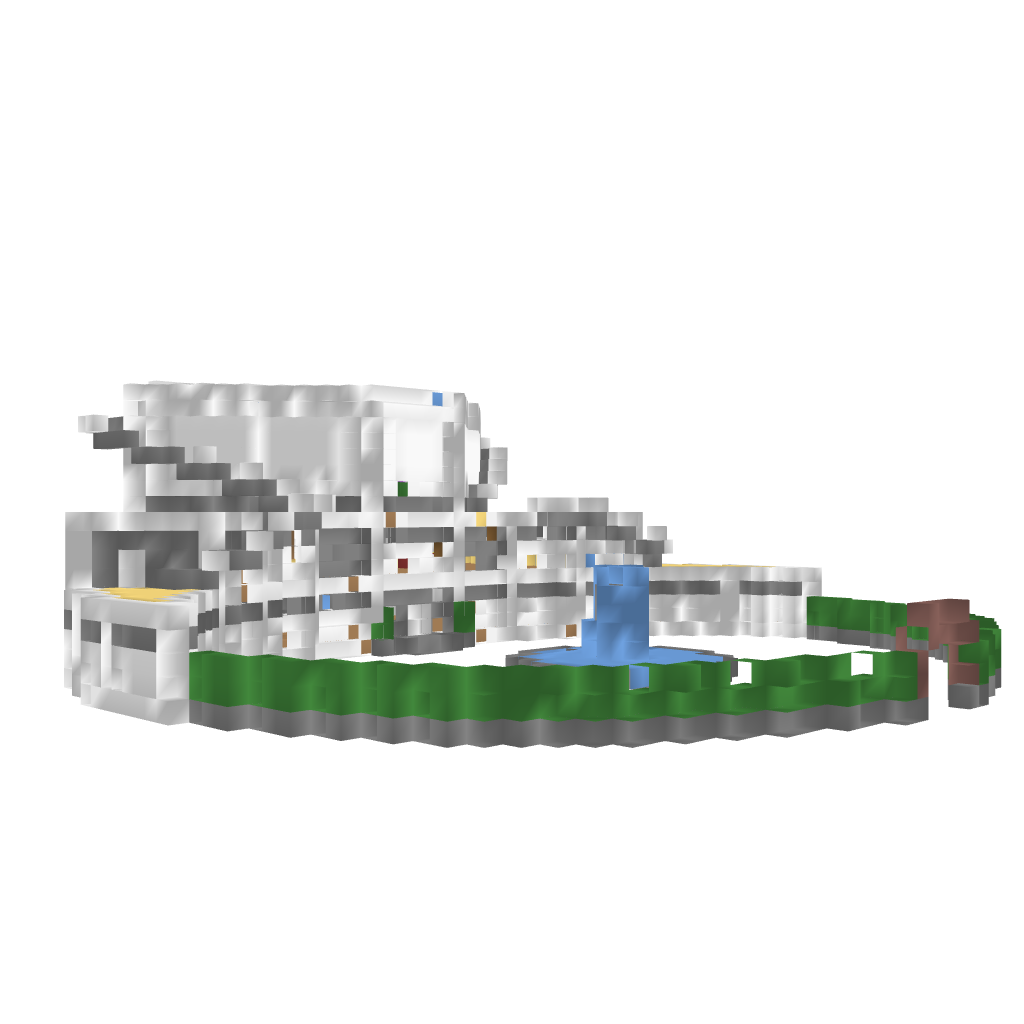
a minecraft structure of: Modern house by Zertoren3132 good quality